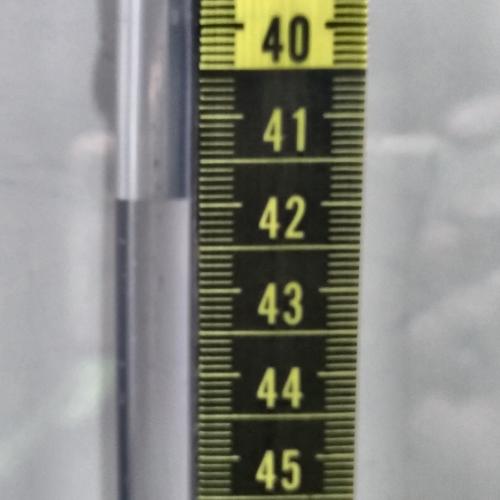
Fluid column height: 41.9 cm